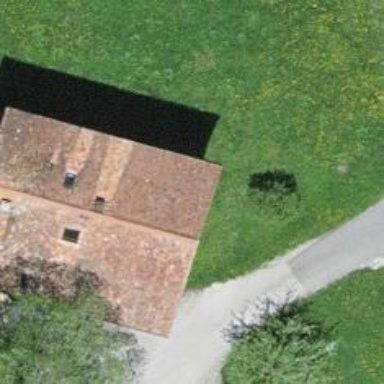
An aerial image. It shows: Guest house for tourism.